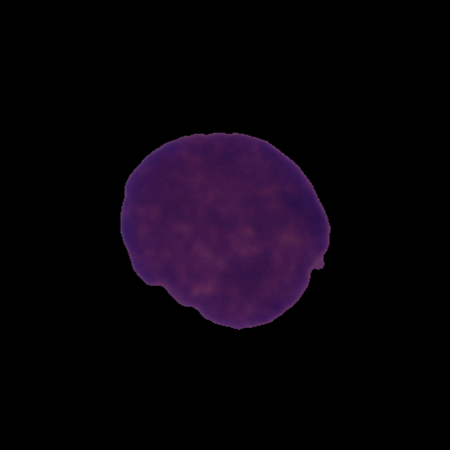
Label: cancer